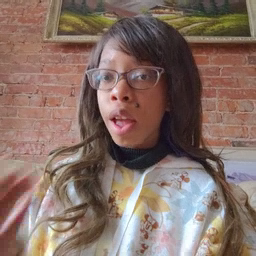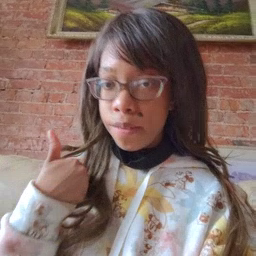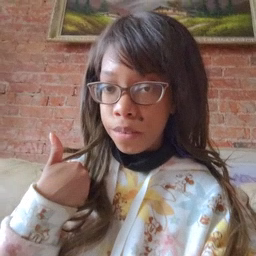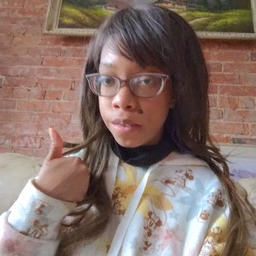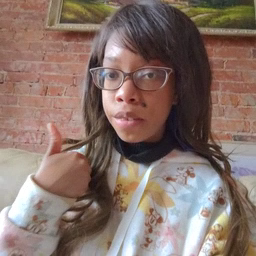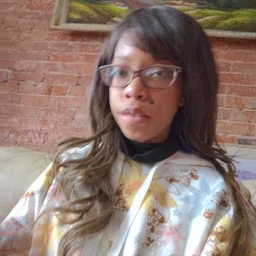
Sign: have